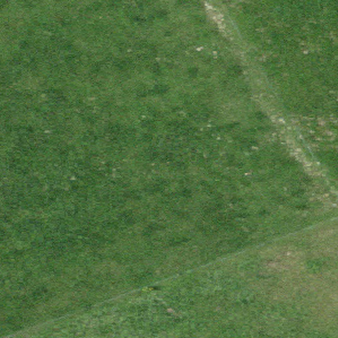
Label: other